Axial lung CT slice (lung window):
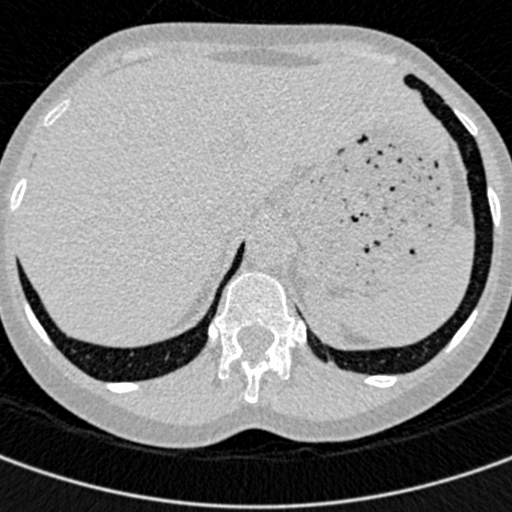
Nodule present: no